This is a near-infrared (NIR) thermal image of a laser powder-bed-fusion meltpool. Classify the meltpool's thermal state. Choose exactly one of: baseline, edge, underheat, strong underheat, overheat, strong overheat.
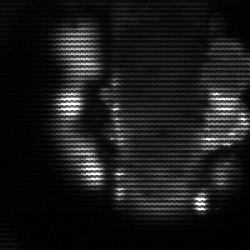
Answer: strong underheat